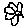
Label: flower